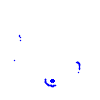
Particle: pion